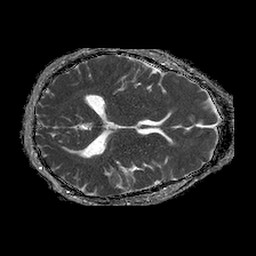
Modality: ADC
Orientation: axial
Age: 63
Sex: male
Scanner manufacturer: philips
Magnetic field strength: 1.5 T
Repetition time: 4.6 s
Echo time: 0.08631 s